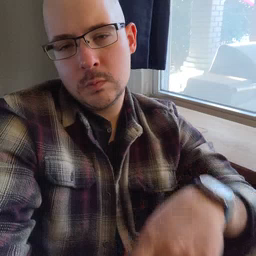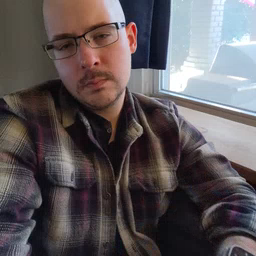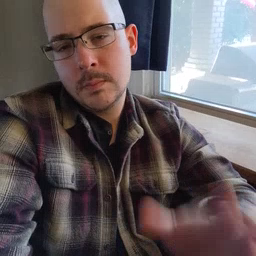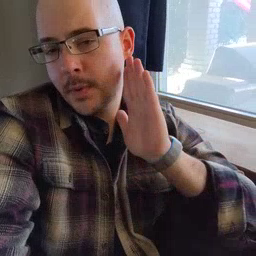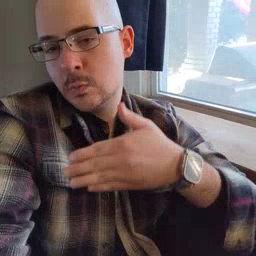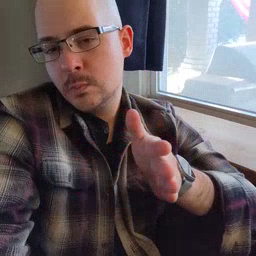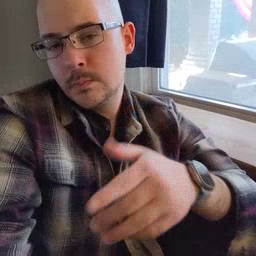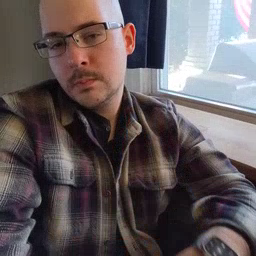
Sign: bedroom